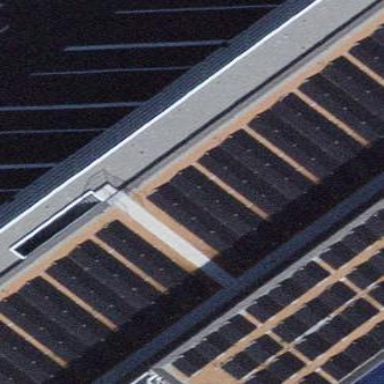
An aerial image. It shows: Solar power generator.